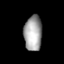
Tissue: lung
Cell type: Epithelial cells
Senescence score: 0.2405
Nuclear area (px): 627
Mean DAPI intensity: 161.158